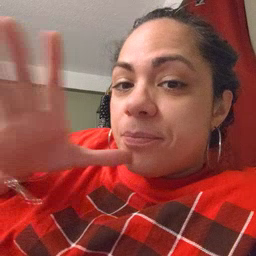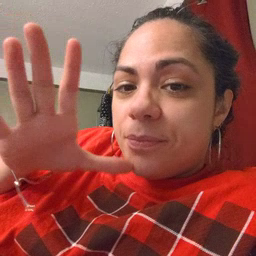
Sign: mom